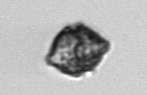
Label: Kryptoperidinium_triquetrum